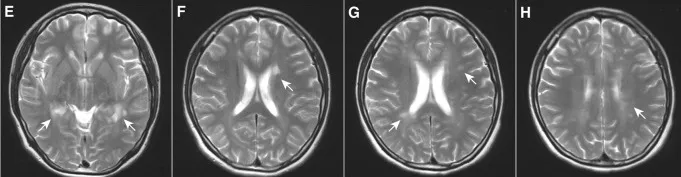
Magnetic Resonance Imaging Findings. At first recurrence, MRI demonstrated multiple lesions in the brain.
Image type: radiology (mri)